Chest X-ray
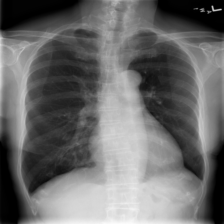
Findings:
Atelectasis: negative
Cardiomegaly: negative
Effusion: negative
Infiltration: negative
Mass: negative
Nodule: negative
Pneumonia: negative
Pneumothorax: negative
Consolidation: negative
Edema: negative
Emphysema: negative
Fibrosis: negative
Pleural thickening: negative
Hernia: negative